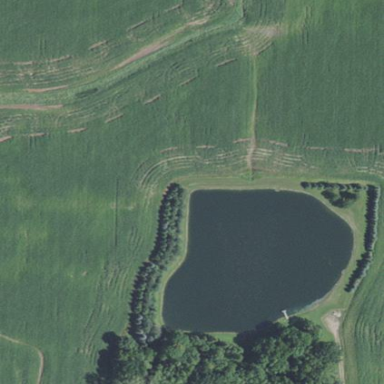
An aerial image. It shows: Pond with natural water.